Question: Does anyone know how to add a dialog box similar to the one used by Google's Voice extension (it's the one in the blue activated by clicking on the phone number)?

Thanks,
Joe Chin
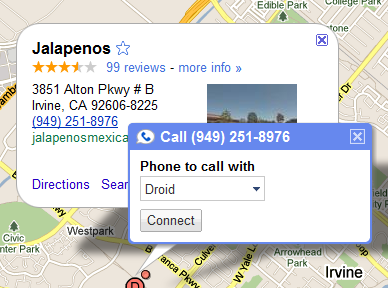
Answer: Chrome doesn't come with any GUI API. Everything you see is made in plain javascript and css. You would need to either find some js library that helps with creating dialogs, or style them yourself (that's what that Google Voice extension looks like is doing).